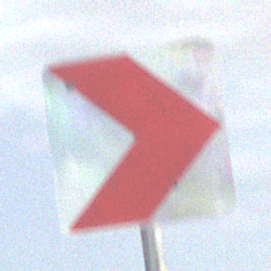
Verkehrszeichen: RichtungstafelnInKurvenKleinLinks
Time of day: Night
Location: Outdoor (Nature)
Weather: Overcast
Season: NotSpecified
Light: Artificial